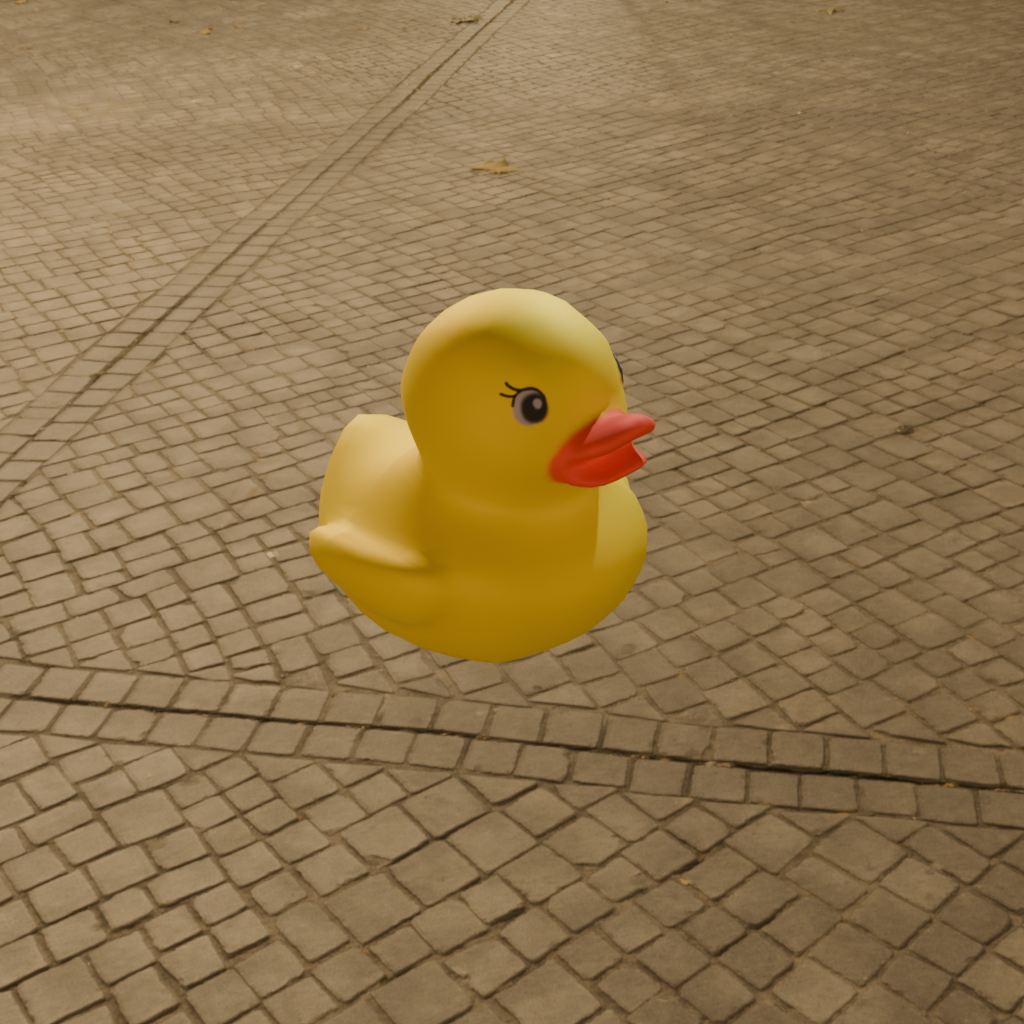
an image of a yellow rubber duck seen from <front_right> in a city square with illuminated trees at night.